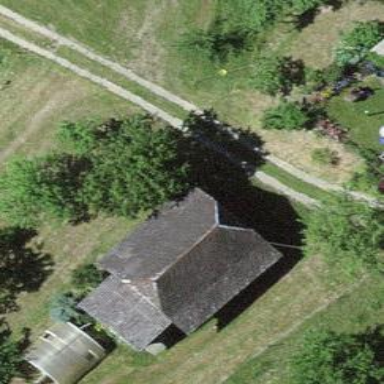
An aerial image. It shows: Rural barn.